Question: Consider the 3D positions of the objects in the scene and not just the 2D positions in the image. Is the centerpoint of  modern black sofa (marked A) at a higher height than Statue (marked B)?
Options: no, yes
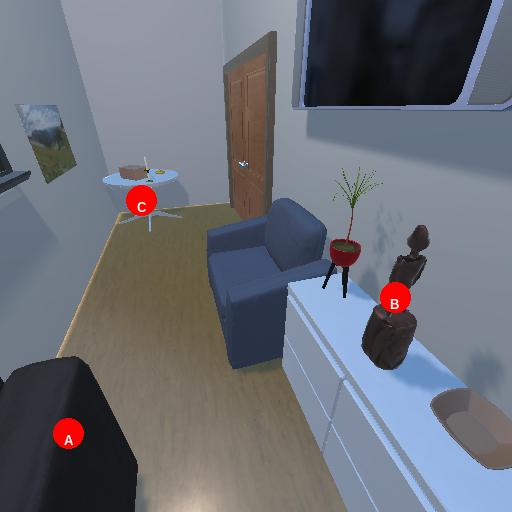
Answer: no